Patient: sex M, age 55
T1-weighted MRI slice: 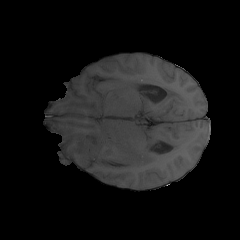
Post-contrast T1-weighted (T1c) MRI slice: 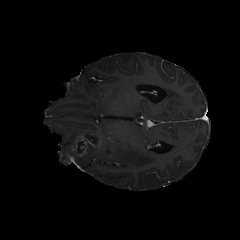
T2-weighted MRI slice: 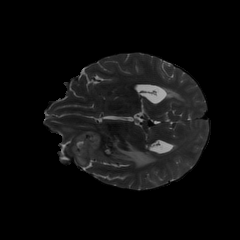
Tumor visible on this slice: yes
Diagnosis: Glioblastoma, IDH-wildtype
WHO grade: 4